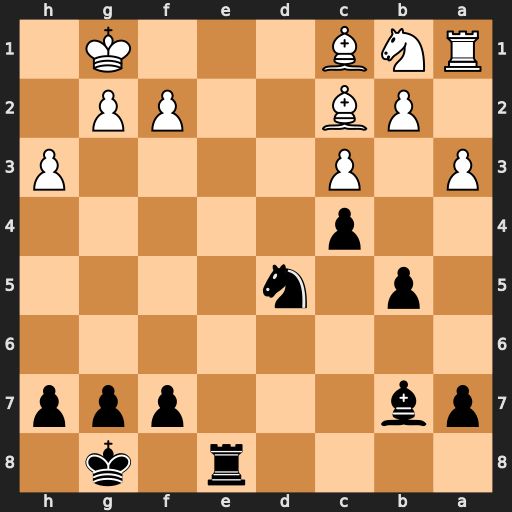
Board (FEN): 4r1k1/pb3ppp/8/1p1n4/2p5/P1P4P/1PB2PP1/RNB3K1
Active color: b
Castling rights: -
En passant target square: -
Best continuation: Re1+ Kh2 Rxc1